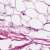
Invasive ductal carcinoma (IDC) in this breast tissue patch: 0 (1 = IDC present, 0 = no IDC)